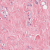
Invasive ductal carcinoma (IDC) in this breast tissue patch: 0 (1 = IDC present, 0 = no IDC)